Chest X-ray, AP view. Patient: 30 years old, sex M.
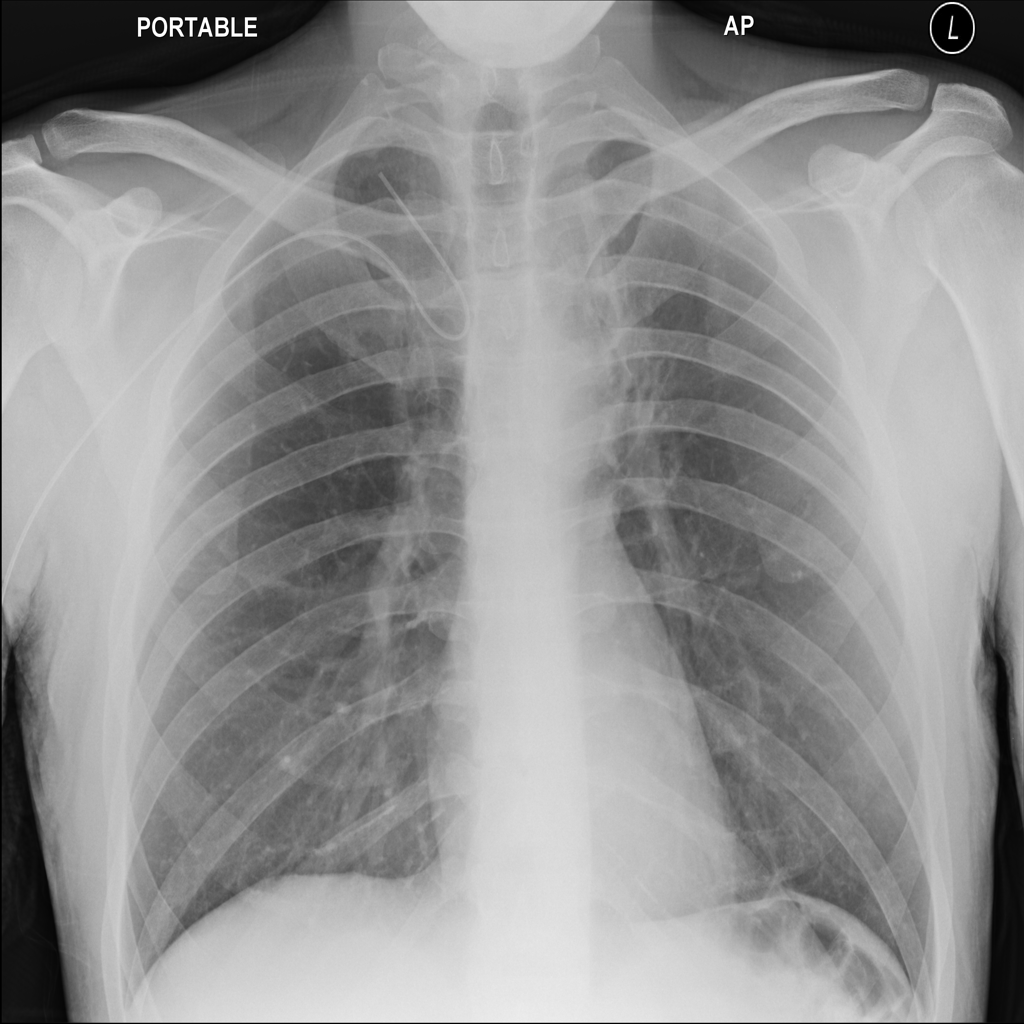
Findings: No Finding